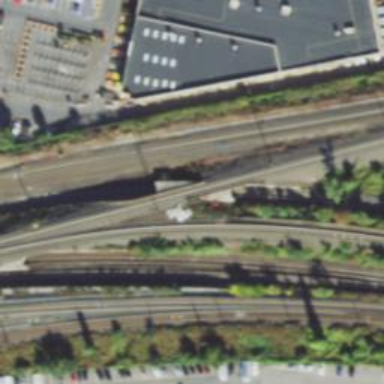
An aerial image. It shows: Electrified railway line.